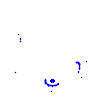
Particle: pion